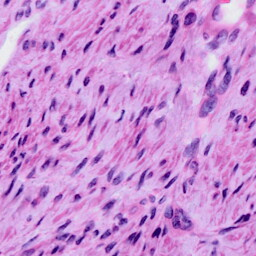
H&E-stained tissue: Cervix